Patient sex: F
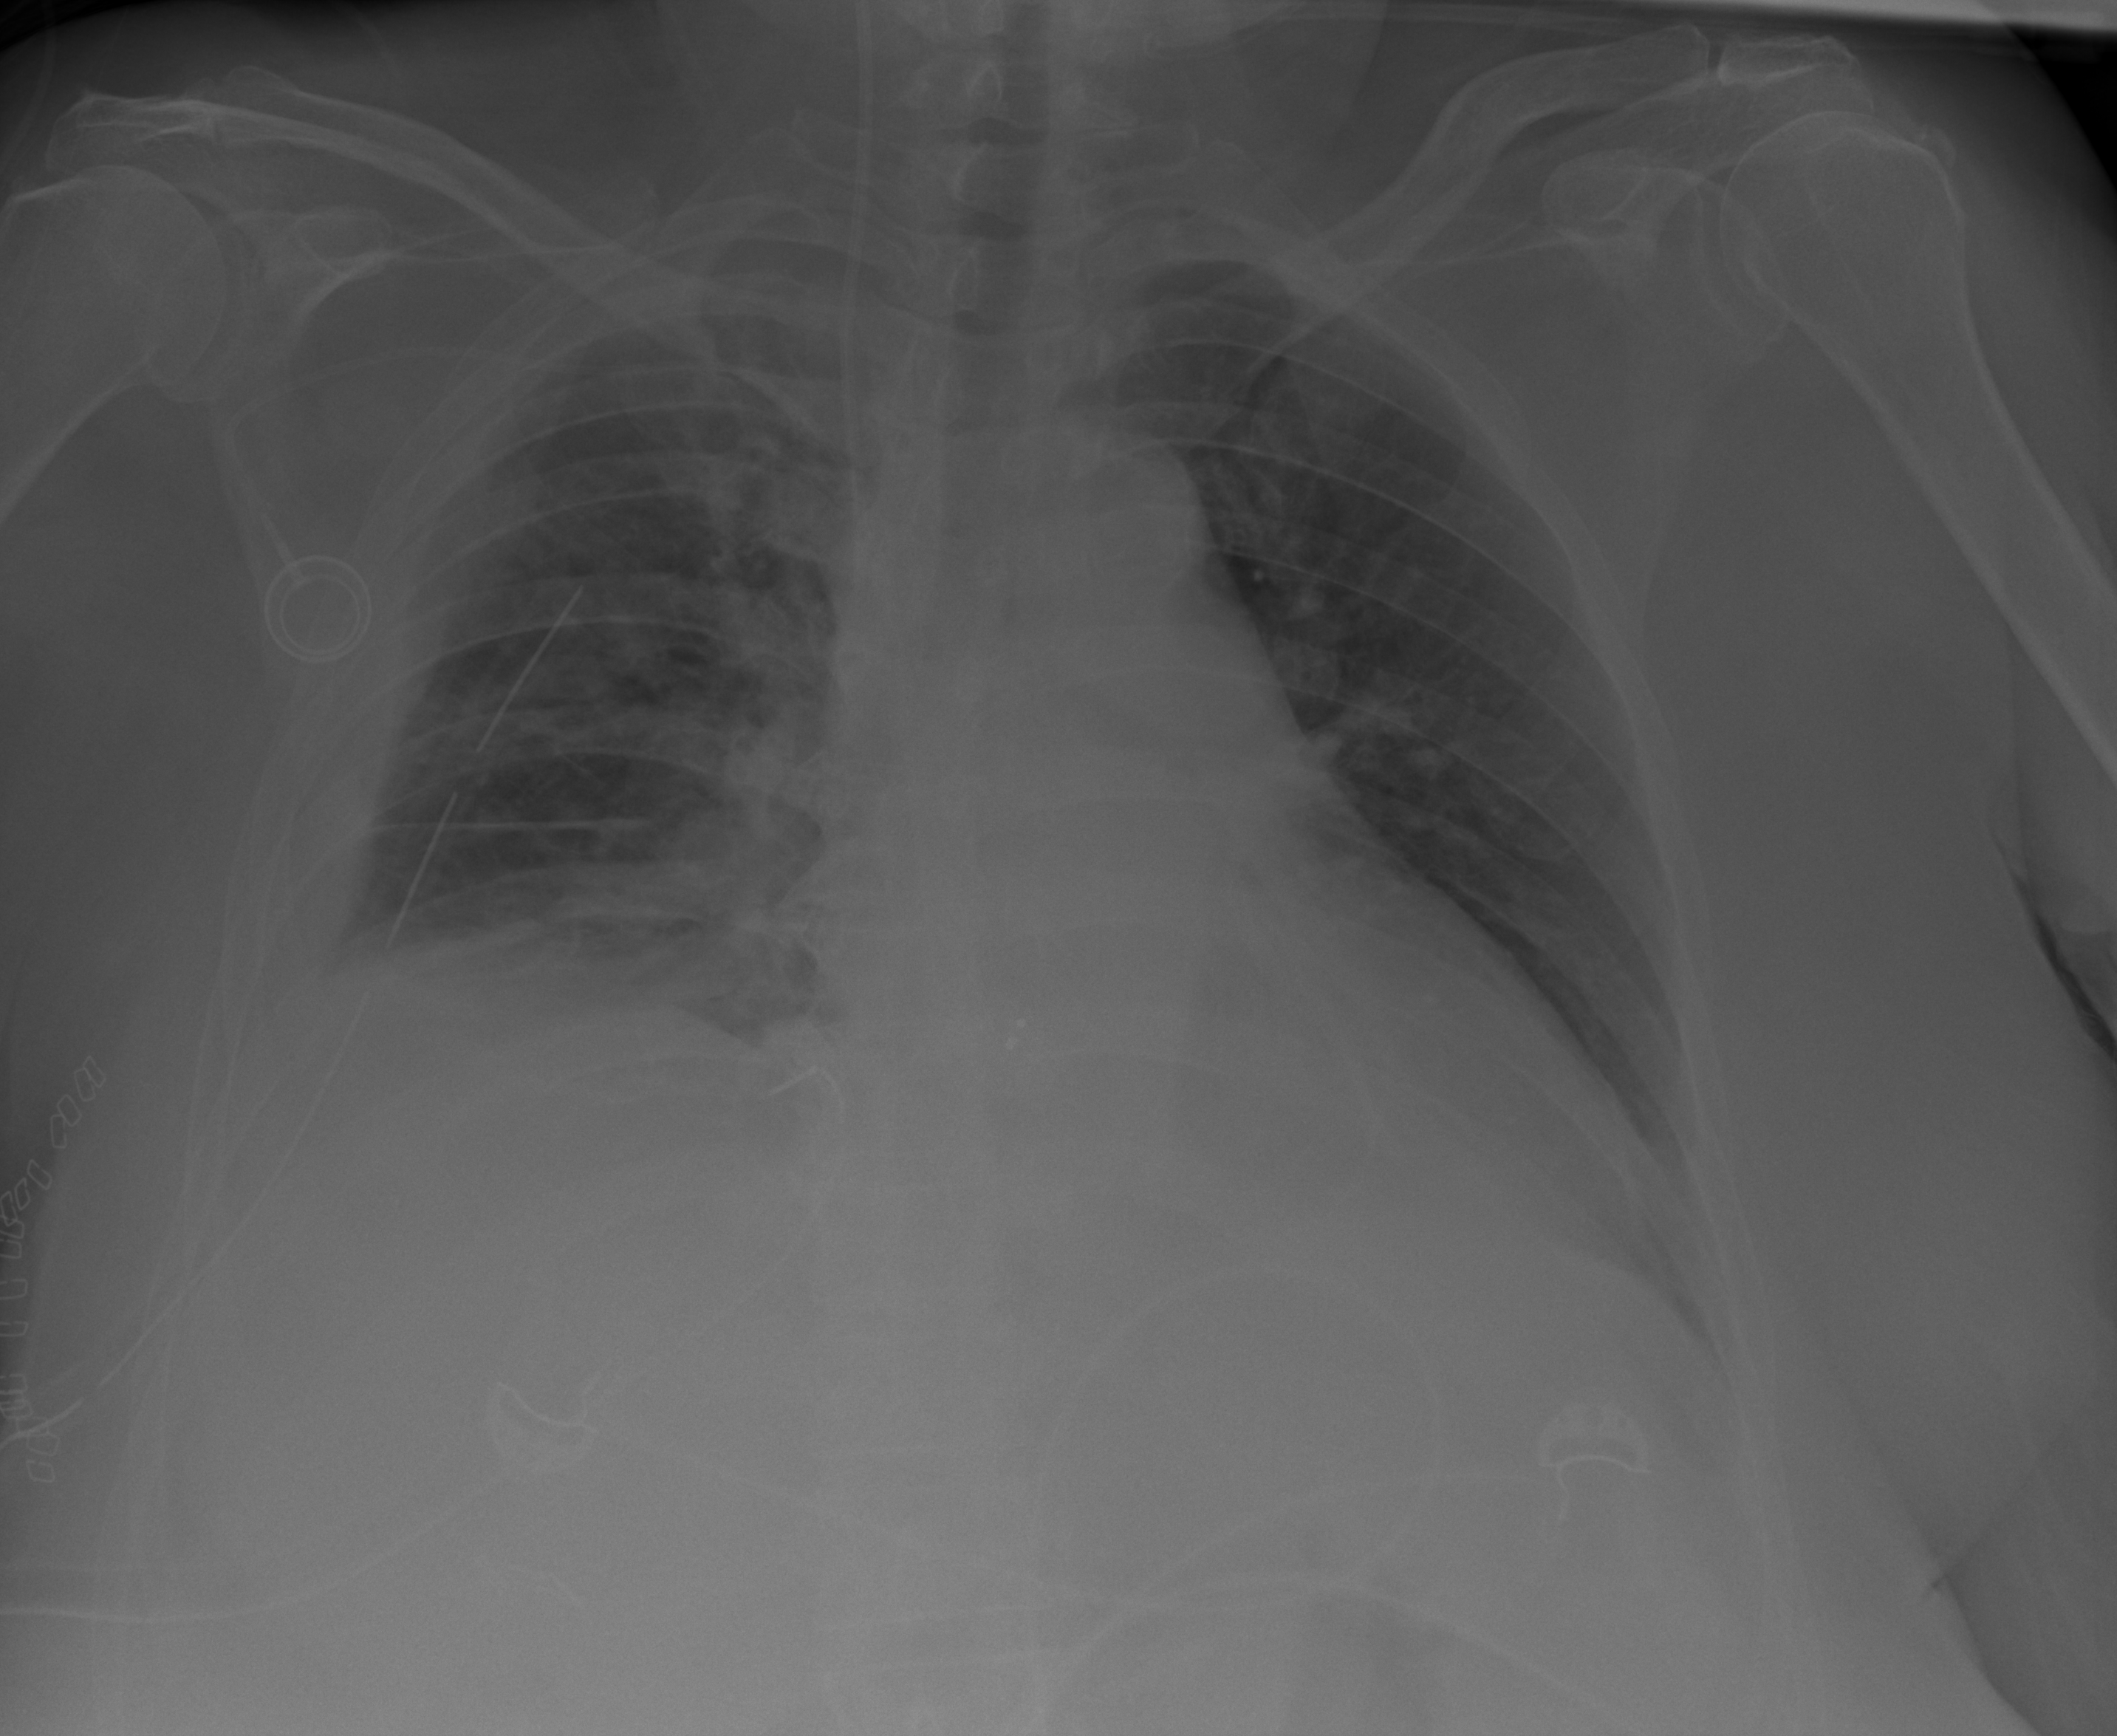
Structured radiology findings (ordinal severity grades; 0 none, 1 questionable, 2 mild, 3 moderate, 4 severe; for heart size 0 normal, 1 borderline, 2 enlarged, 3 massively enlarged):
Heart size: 1
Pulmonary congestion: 0
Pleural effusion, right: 3
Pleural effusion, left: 1
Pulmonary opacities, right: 2
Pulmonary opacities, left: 0
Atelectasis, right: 2
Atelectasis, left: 2